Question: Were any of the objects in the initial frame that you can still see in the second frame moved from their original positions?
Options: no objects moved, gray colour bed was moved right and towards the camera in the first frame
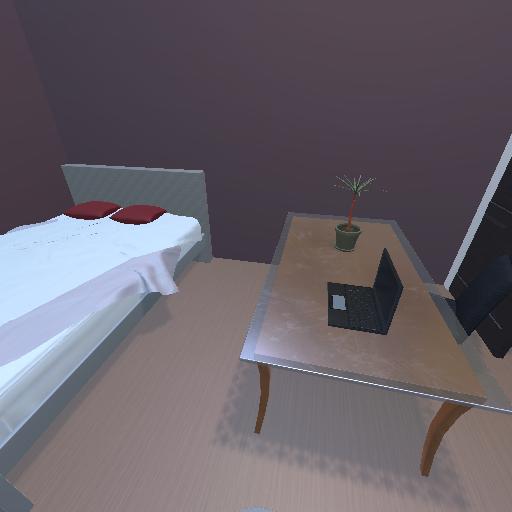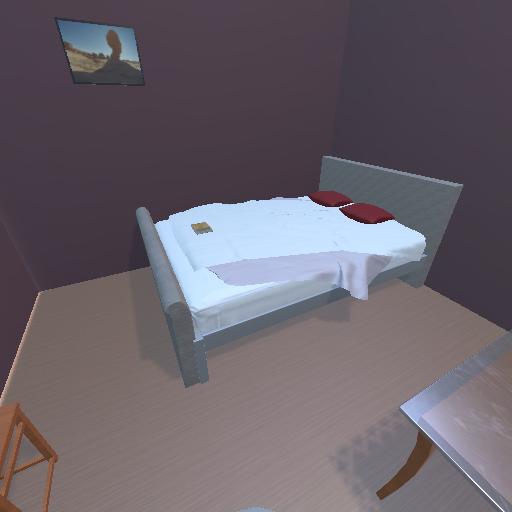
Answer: no objects moved